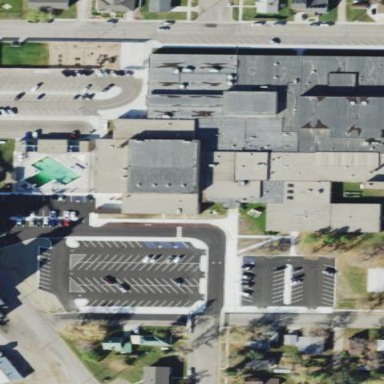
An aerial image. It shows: School building.